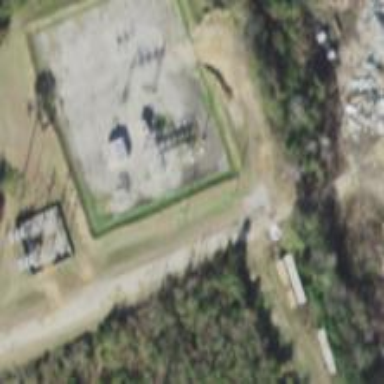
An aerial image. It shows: Outdoor distribution substation.